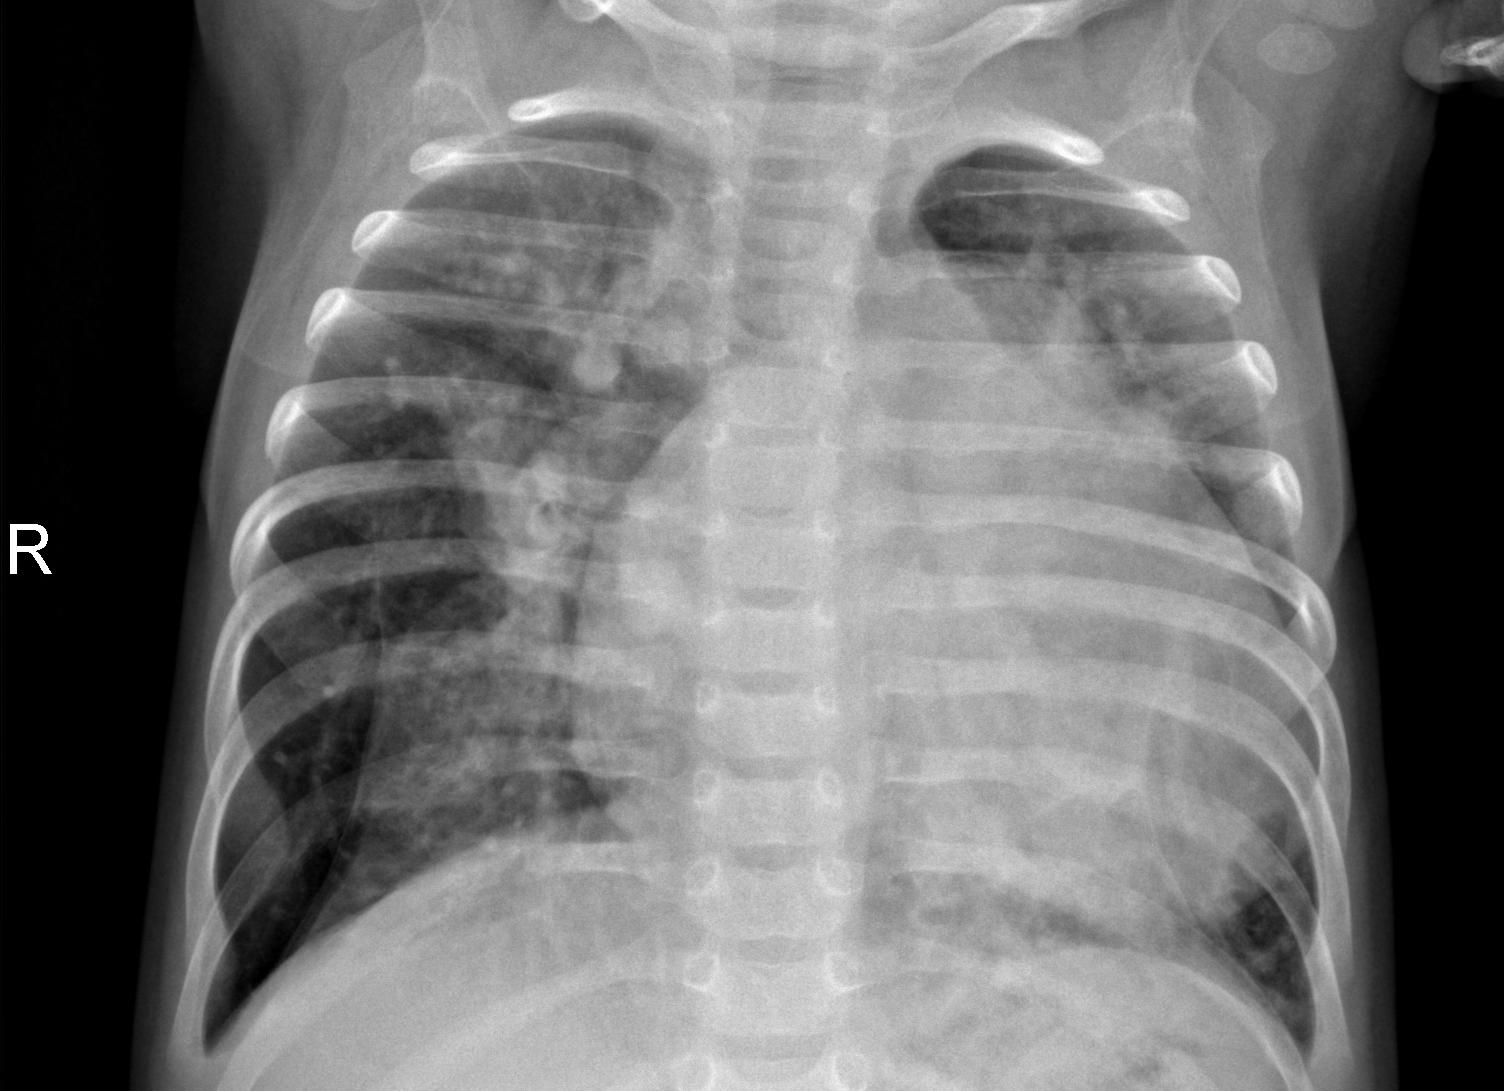
Diagnosis: PNEUMONIA